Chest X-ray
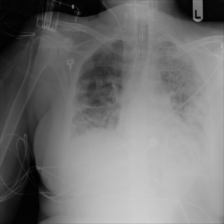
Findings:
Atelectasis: negative
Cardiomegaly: negative
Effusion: negative
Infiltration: positive
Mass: negative
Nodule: negative
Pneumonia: negative
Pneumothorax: negative
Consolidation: negative
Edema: negative
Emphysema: negative
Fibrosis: negative
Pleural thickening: negative
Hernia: negative